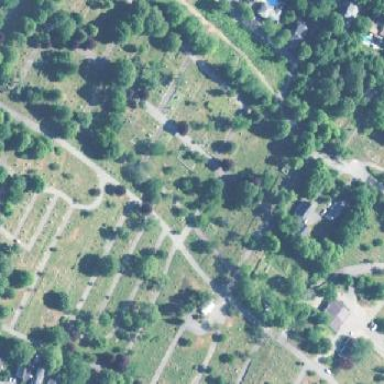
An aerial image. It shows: Historic cemetery with tombstones.